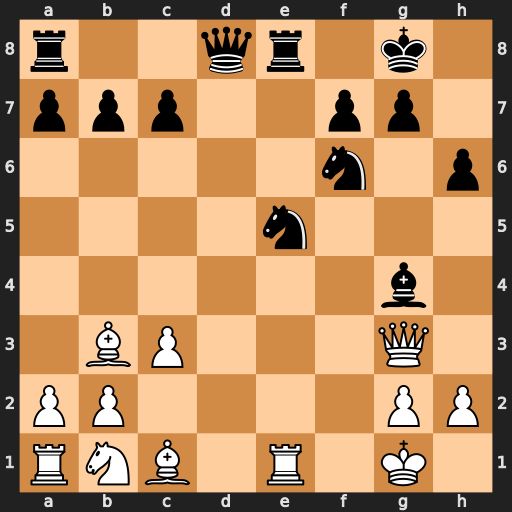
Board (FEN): r2qr1k1/ppp2pp1/5n1p/4n3/6b1/1BP3Q1/PP4PP/RNB1R1K1
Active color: w
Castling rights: -
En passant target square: -
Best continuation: Rxe5